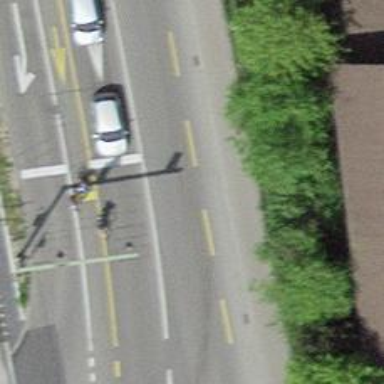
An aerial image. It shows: Road with traffic signals.